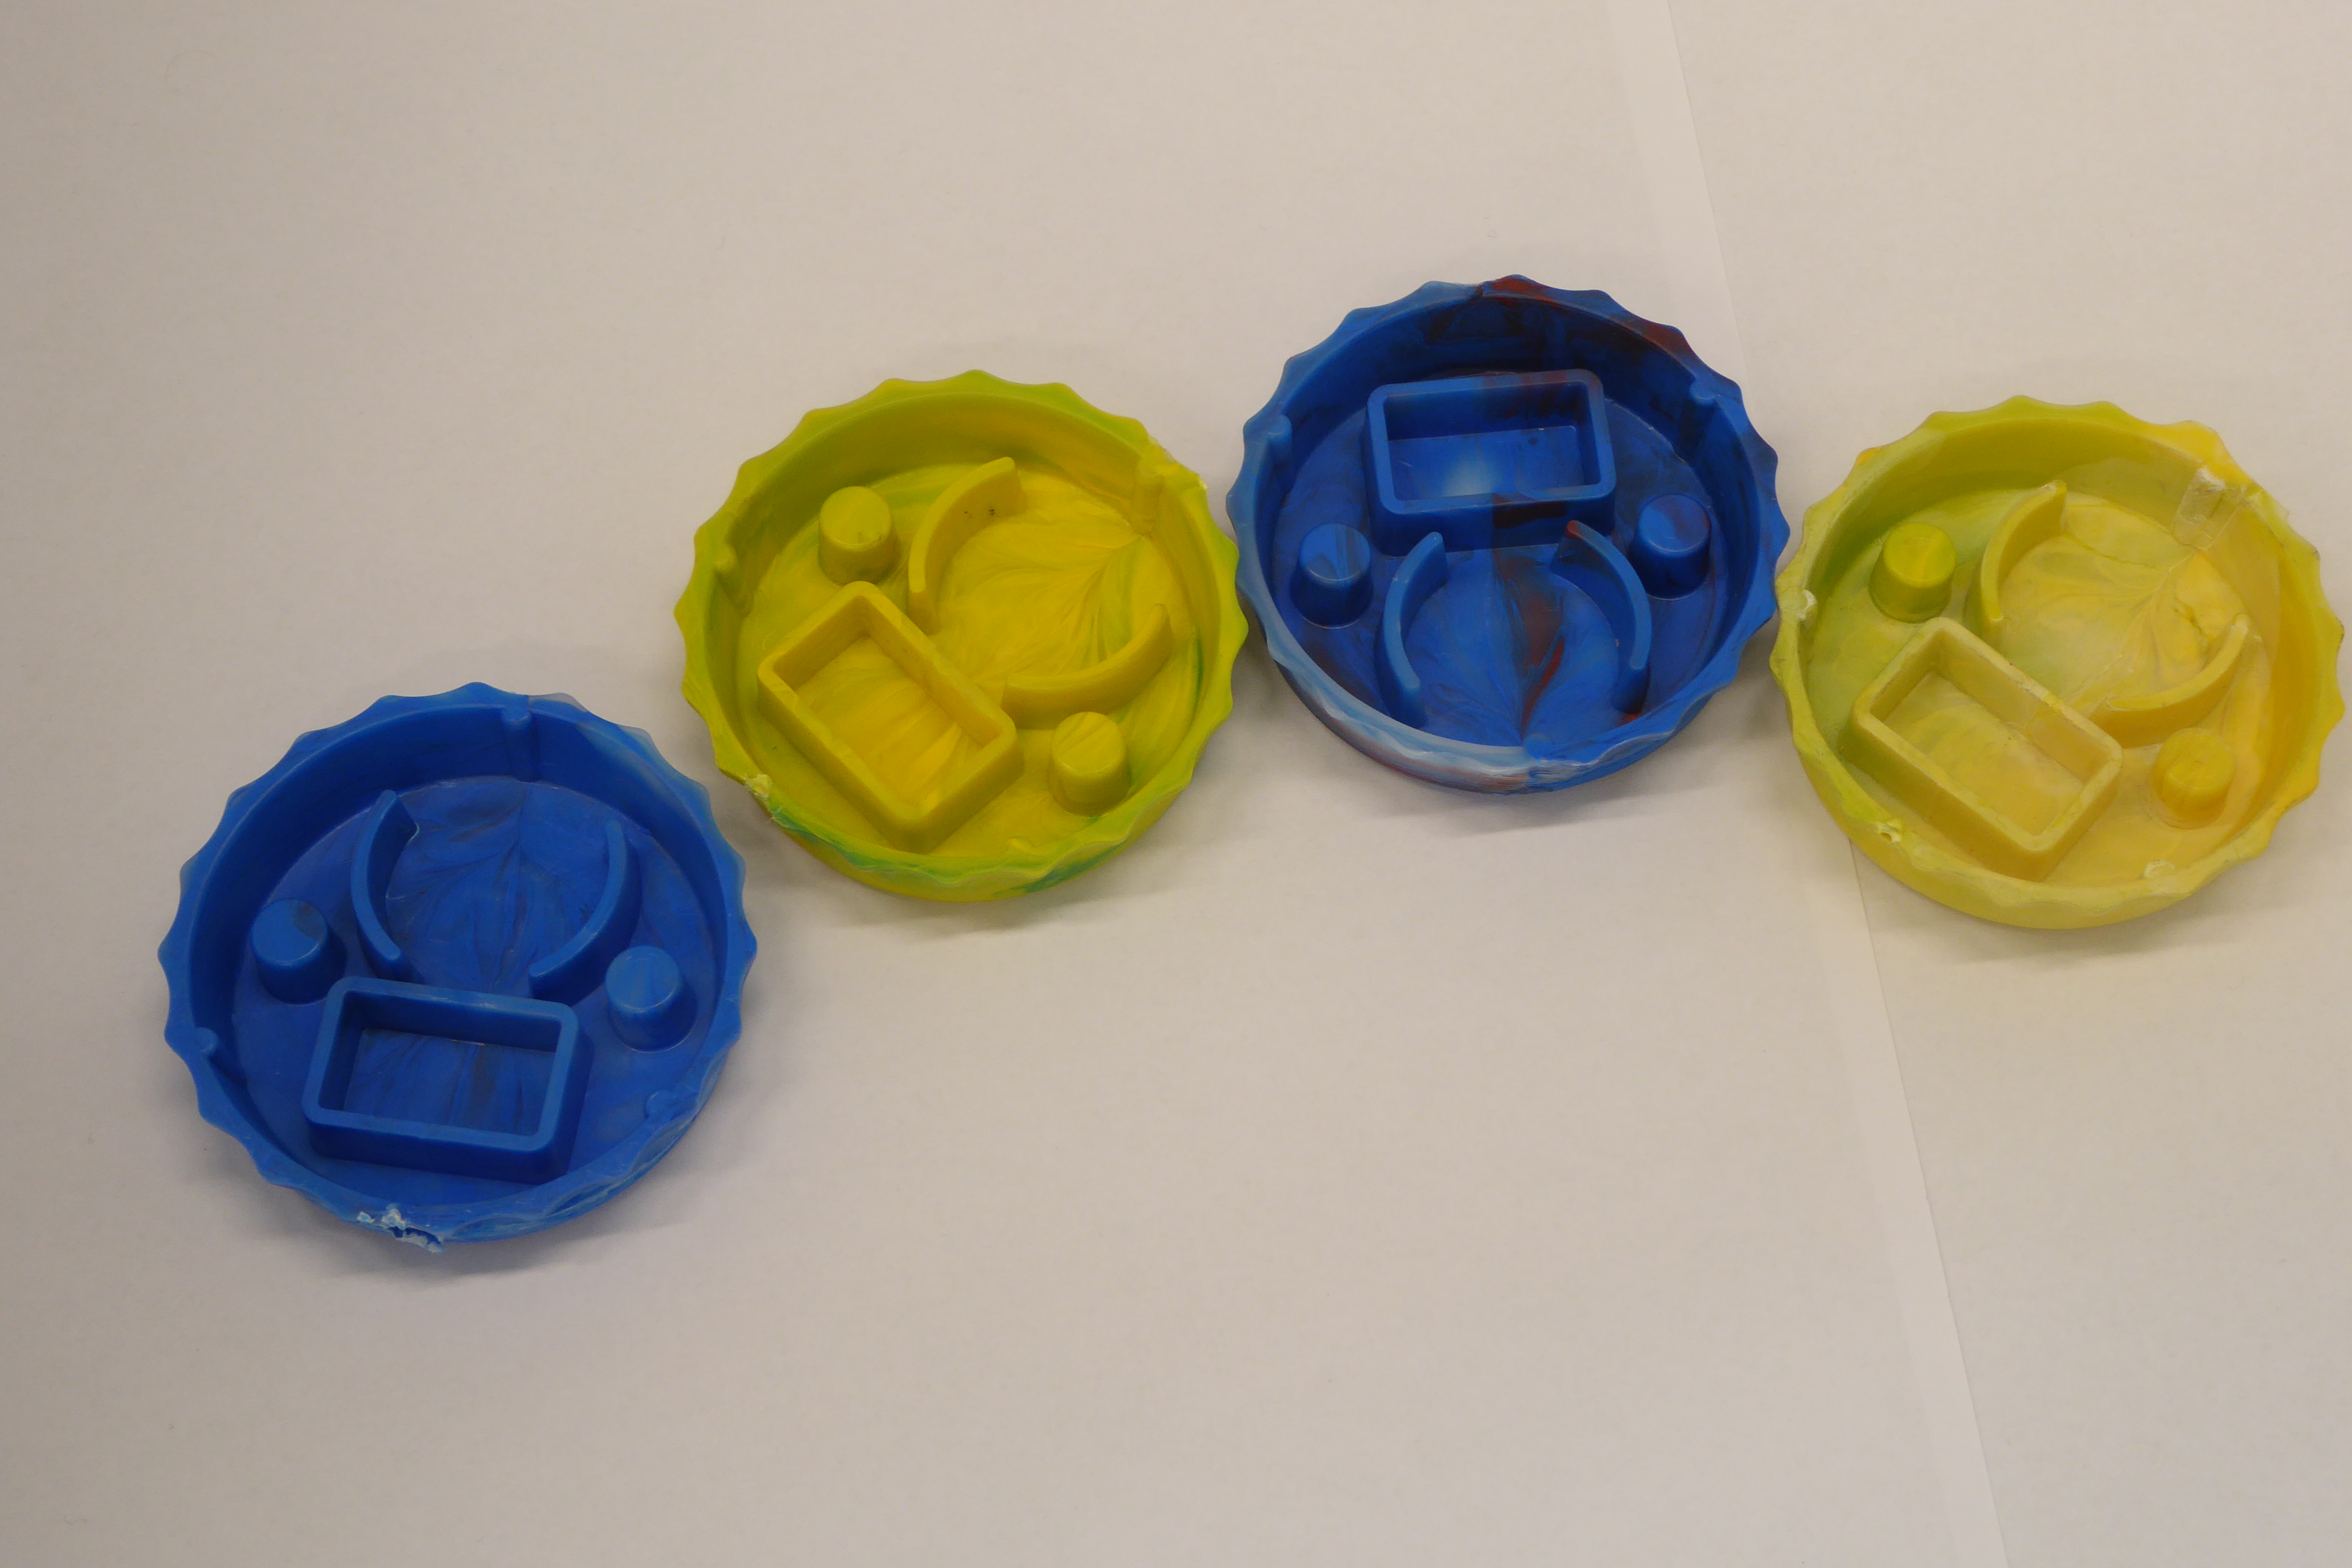
Label: Bottle Opener - Cover